Question: I am modifying <URL> that uses 'System.Windows.Control' UI elements,
I want to let the user select an item from a hierarchy, so something that looks like this:

Except it is not folders, but a huge hierarchy of remote objects, very deep and slow to retrieve.
Loading the whole hierarchy before showing it would be too slow, I have to show the first level, and then show inside a folder when the user clicks on it.
I am thinking of using a 'System.Windows.Control.TreeView' and intercept selection events on 'TreeViewItem' elements to populate them when needed.
Is it the best practice strategy, or is there a 'System.Windows.Control' UI element that is more appropriate for this?
A component that reads the content of each folder of the element clicked would be acceptable too.
The app uses '.NET 4.5'.
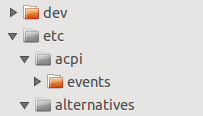
Answer: If I understand correctly, you want child nodes to be loaded only when the parent node is expanded (e.g. by clicking its expand icon). Loading children upon node expansion indeed sounds better than loading them upon node selection, from a UX standpoint.
I'm not aware of anything that does that out of the box, but you can easily build one yourself. The approach I saw for this is to add a under each node whose children haven't been fetched yet, and in the event handler for expanding a node, check if it has a dummy node, and if so load its actual child nodes and replace the dummy with them.
The dummy node causes its parent to appear to be expandable (e.g. have a '+' icon or collapsed triangle), which is probably what you need. If you put "(Loading...)" or some such as the title of the dummy, you'll get a decent user experience out of it.